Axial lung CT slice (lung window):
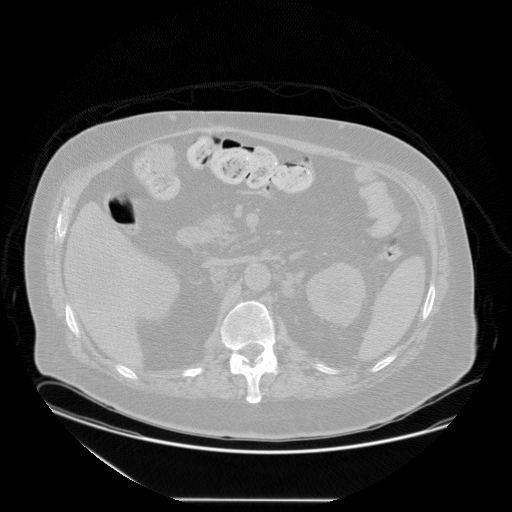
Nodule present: no